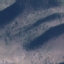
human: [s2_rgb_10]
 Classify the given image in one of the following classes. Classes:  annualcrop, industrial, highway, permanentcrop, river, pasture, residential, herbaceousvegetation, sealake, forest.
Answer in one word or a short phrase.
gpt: HerbaceousVegetation